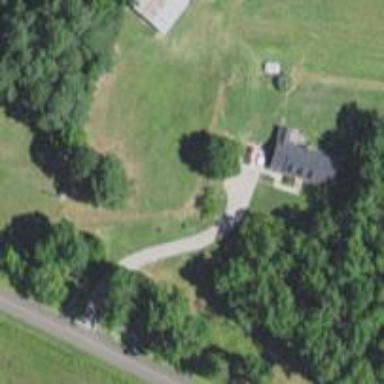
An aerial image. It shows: Driveway.